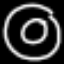
Label: donut